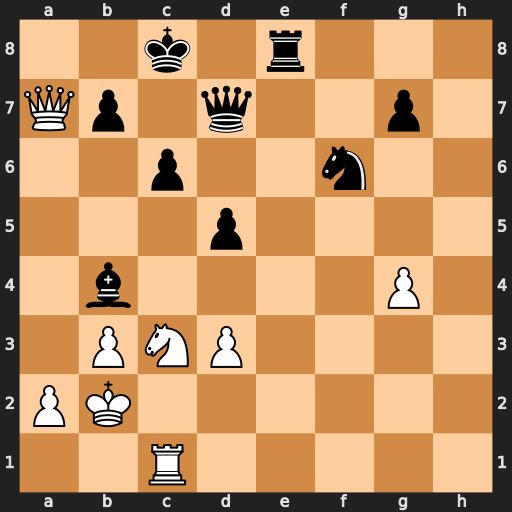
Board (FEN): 2k1r3/Qp1q2p1/2p2n2/3p4/1b4P1/1PNP4/PK6/2R5
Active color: w
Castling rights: -
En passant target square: -
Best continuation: Qa8+ Kc7 Nb5+ Kb6 Qa7+ Kxb5 a4#